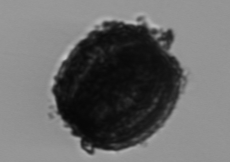
Label: Thalassiosira_TAG_external_detritus